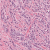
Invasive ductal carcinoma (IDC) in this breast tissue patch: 1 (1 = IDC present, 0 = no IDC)